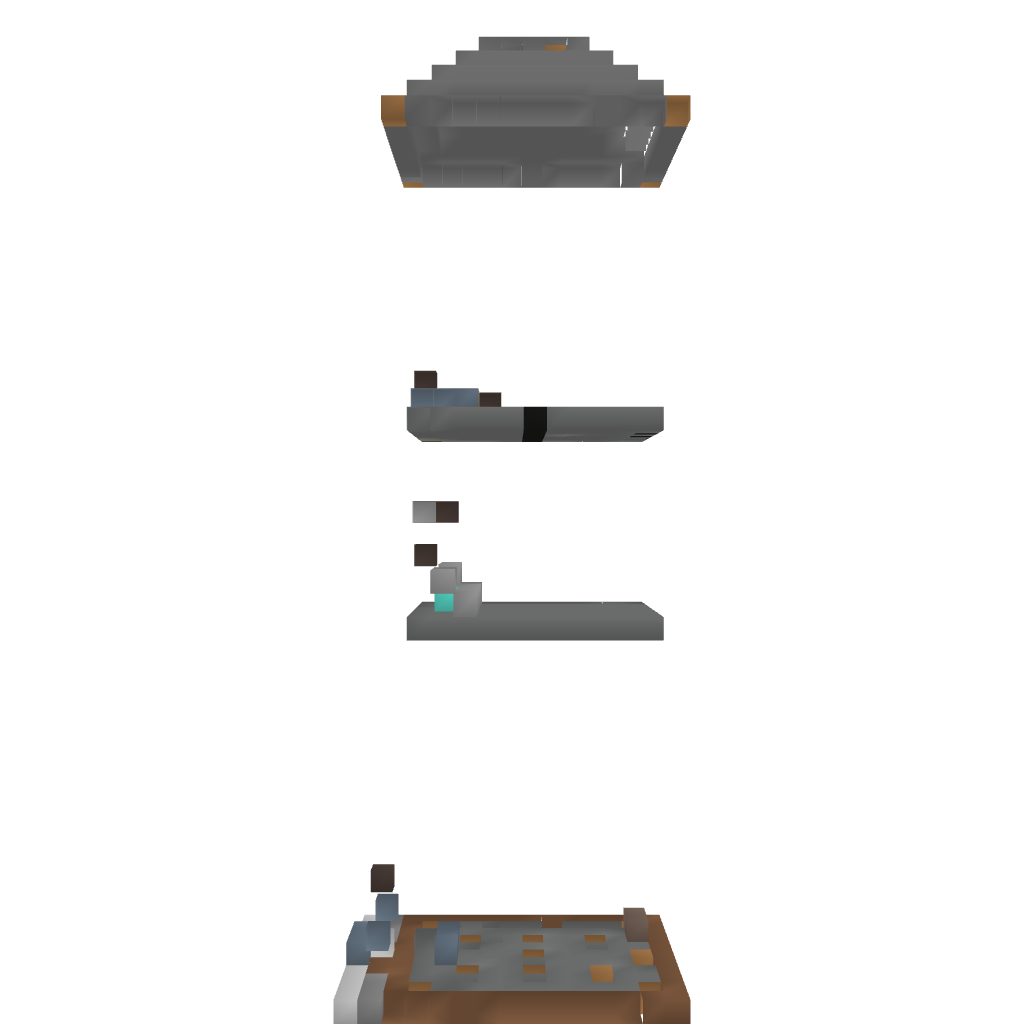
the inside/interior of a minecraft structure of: Decorated modern tower